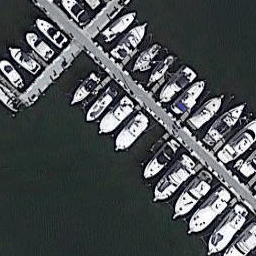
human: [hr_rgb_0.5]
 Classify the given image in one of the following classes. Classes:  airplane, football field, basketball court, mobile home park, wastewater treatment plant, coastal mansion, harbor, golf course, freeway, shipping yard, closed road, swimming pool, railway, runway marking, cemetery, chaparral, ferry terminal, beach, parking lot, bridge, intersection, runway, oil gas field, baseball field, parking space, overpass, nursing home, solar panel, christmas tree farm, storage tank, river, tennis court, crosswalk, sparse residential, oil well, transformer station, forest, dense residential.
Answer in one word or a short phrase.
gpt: harbor